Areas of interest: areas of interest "Car Dealership"
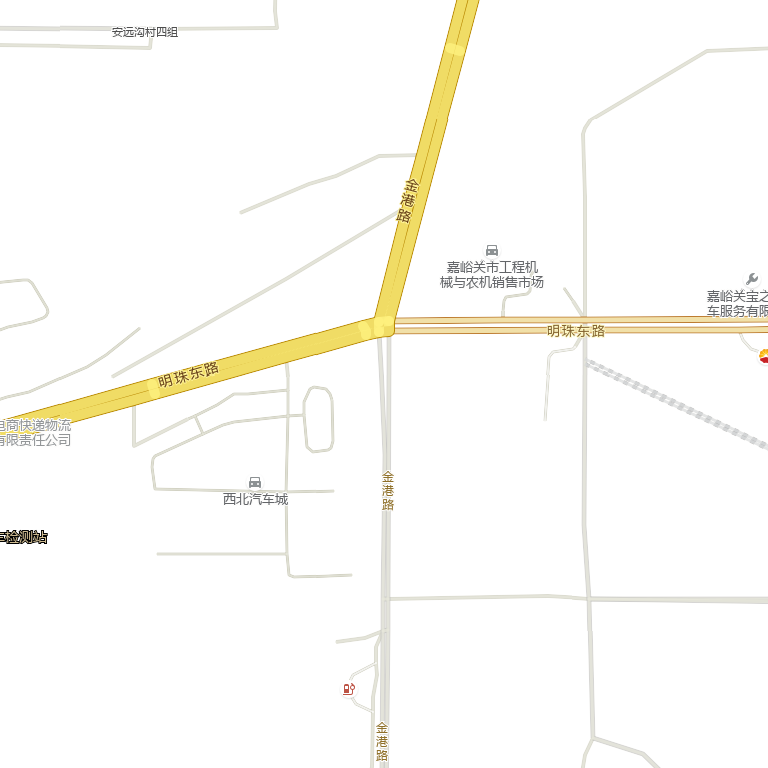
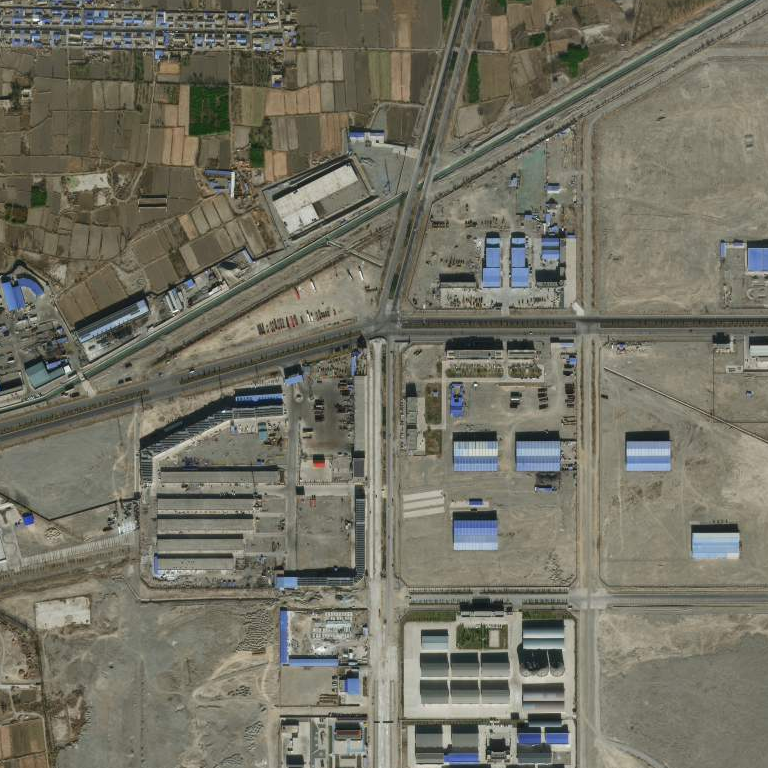